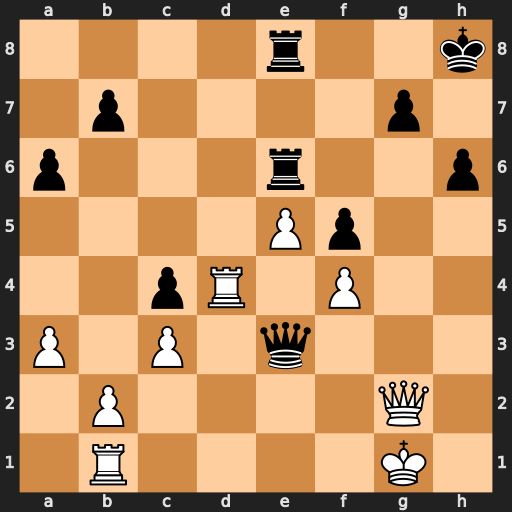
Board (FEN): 4r2k/1p4p1/p3r2p/4Pp2/2pR1P2/P1P1q3/1P4Q1/1R4K1
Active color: w
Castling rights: -
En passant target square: -
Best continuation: Kf1 Rxe5 fxe5